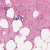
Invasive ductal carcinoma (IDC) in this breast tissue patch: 0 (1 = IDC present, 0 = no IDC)